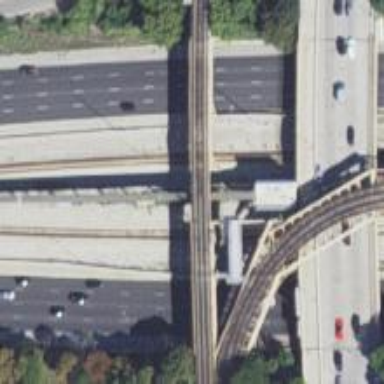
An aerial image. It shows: Bridge for electrified rail.